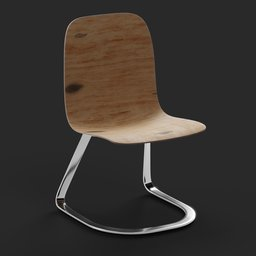
Label: furniture